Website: macys
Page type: customer-info-address
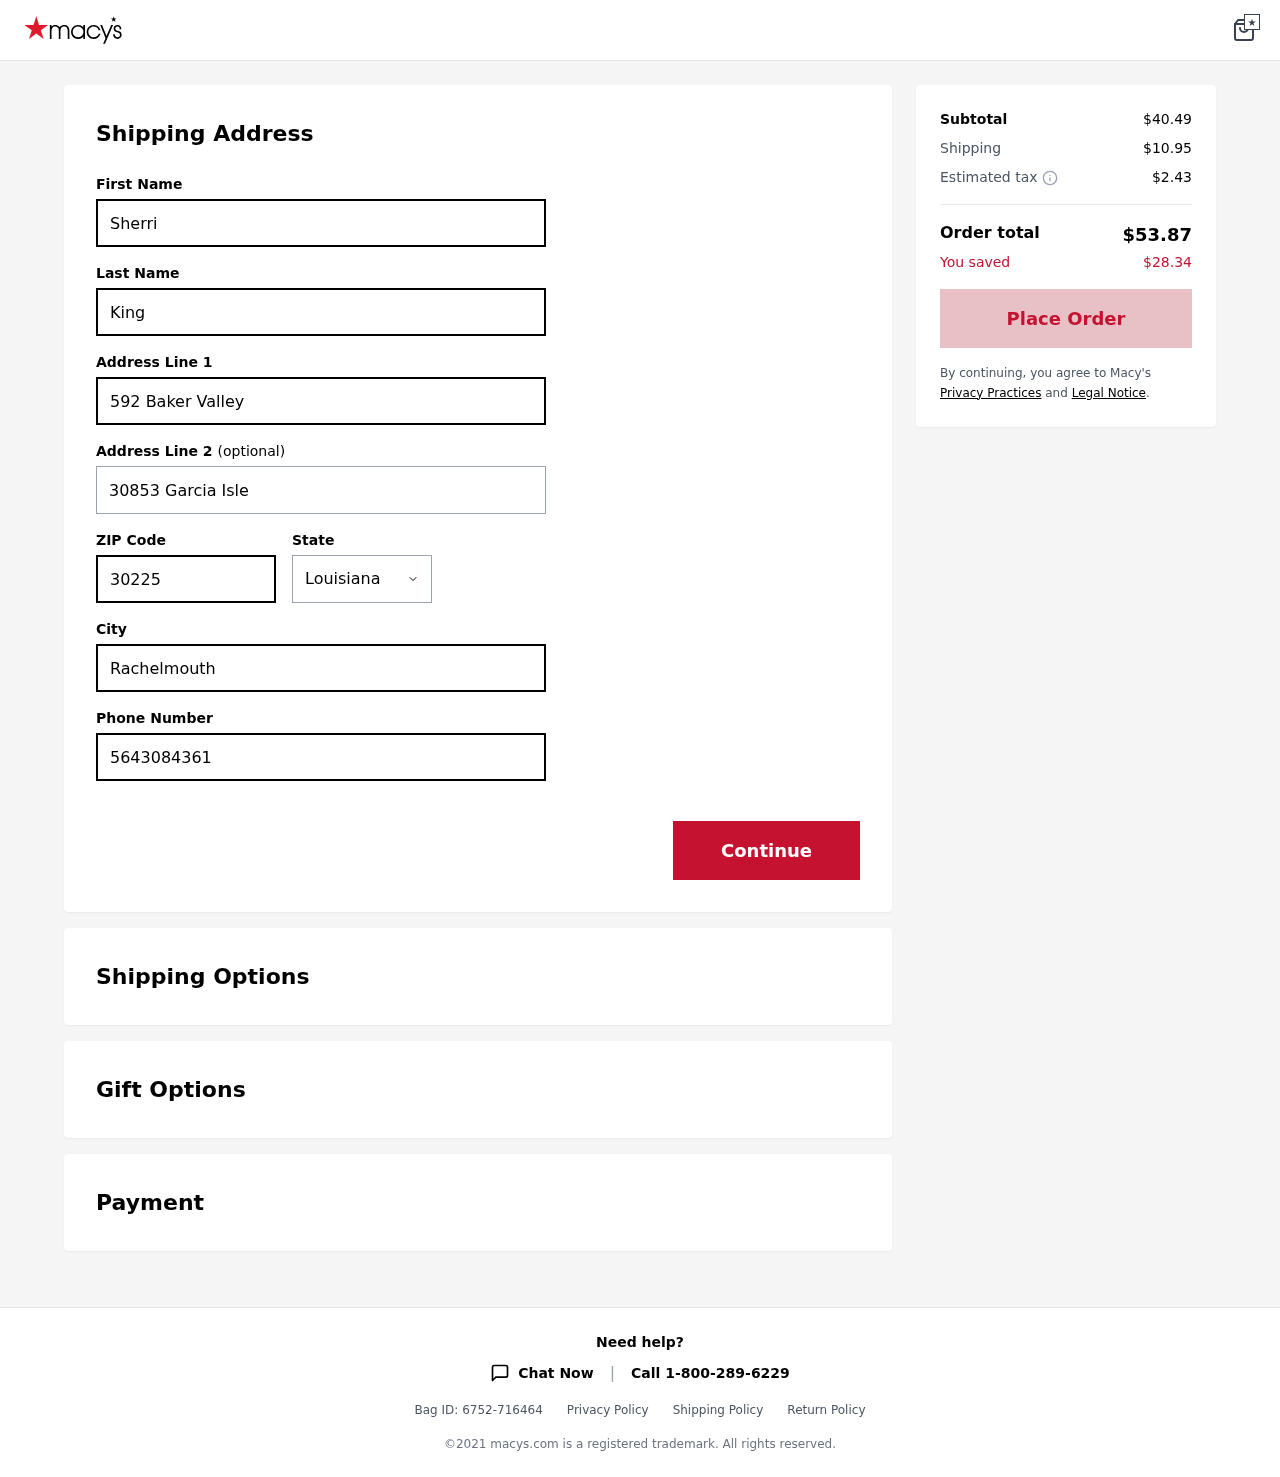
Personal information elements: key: PII_CITY
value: Rachelmouth
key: PII_FIRSTNAME
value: Sherri
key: PII_LASTNAME
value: King
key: PII_PHONE
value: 5643084361
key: PII_POSTCODE
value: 30225
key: PII_STATE
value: Louisiana
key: PII_STREET
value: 592 Baker Valley
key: PII_STREET2
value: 30853 Garcia Isle
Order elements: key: ORDER_SUBTOTAL
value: $40.49
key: ORDER_SHIPPING_COST
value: $10.95
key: ORDER_TAX
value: $2.43
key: ORDER_TOTAL
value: $53.87
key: ORDER_SAVINGS
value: $28.34